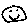
Label: smiley face